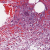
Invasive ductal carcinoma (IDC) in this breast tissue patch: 0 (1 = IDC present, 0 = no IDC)